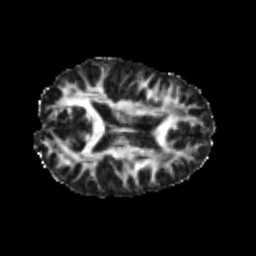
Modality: FA
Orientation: axial
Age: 24
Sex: female
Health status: healthy
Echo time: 0.074 s